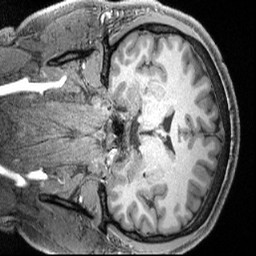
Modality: T1w
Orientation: coronal
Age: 22
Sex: male
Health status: ill
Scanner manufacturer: siemens
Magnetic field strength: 3 T
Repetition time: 2.4 s
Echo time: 0.00222 s